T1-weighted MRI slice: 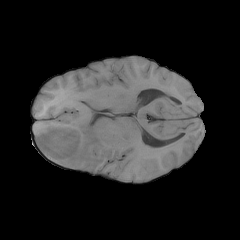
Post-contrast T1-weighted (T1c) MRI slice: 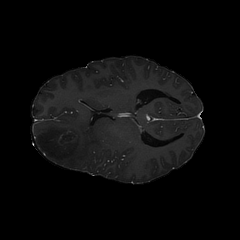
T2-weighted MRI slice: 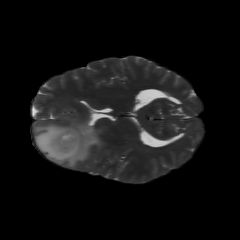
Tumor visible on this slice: yes